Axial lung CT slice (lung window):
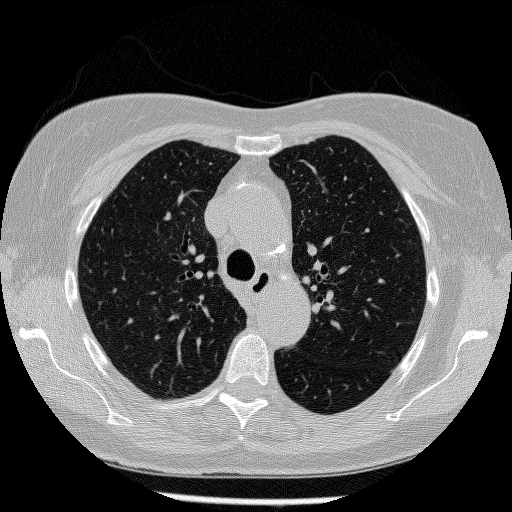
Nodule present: no